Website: bh-photo
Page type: receipt
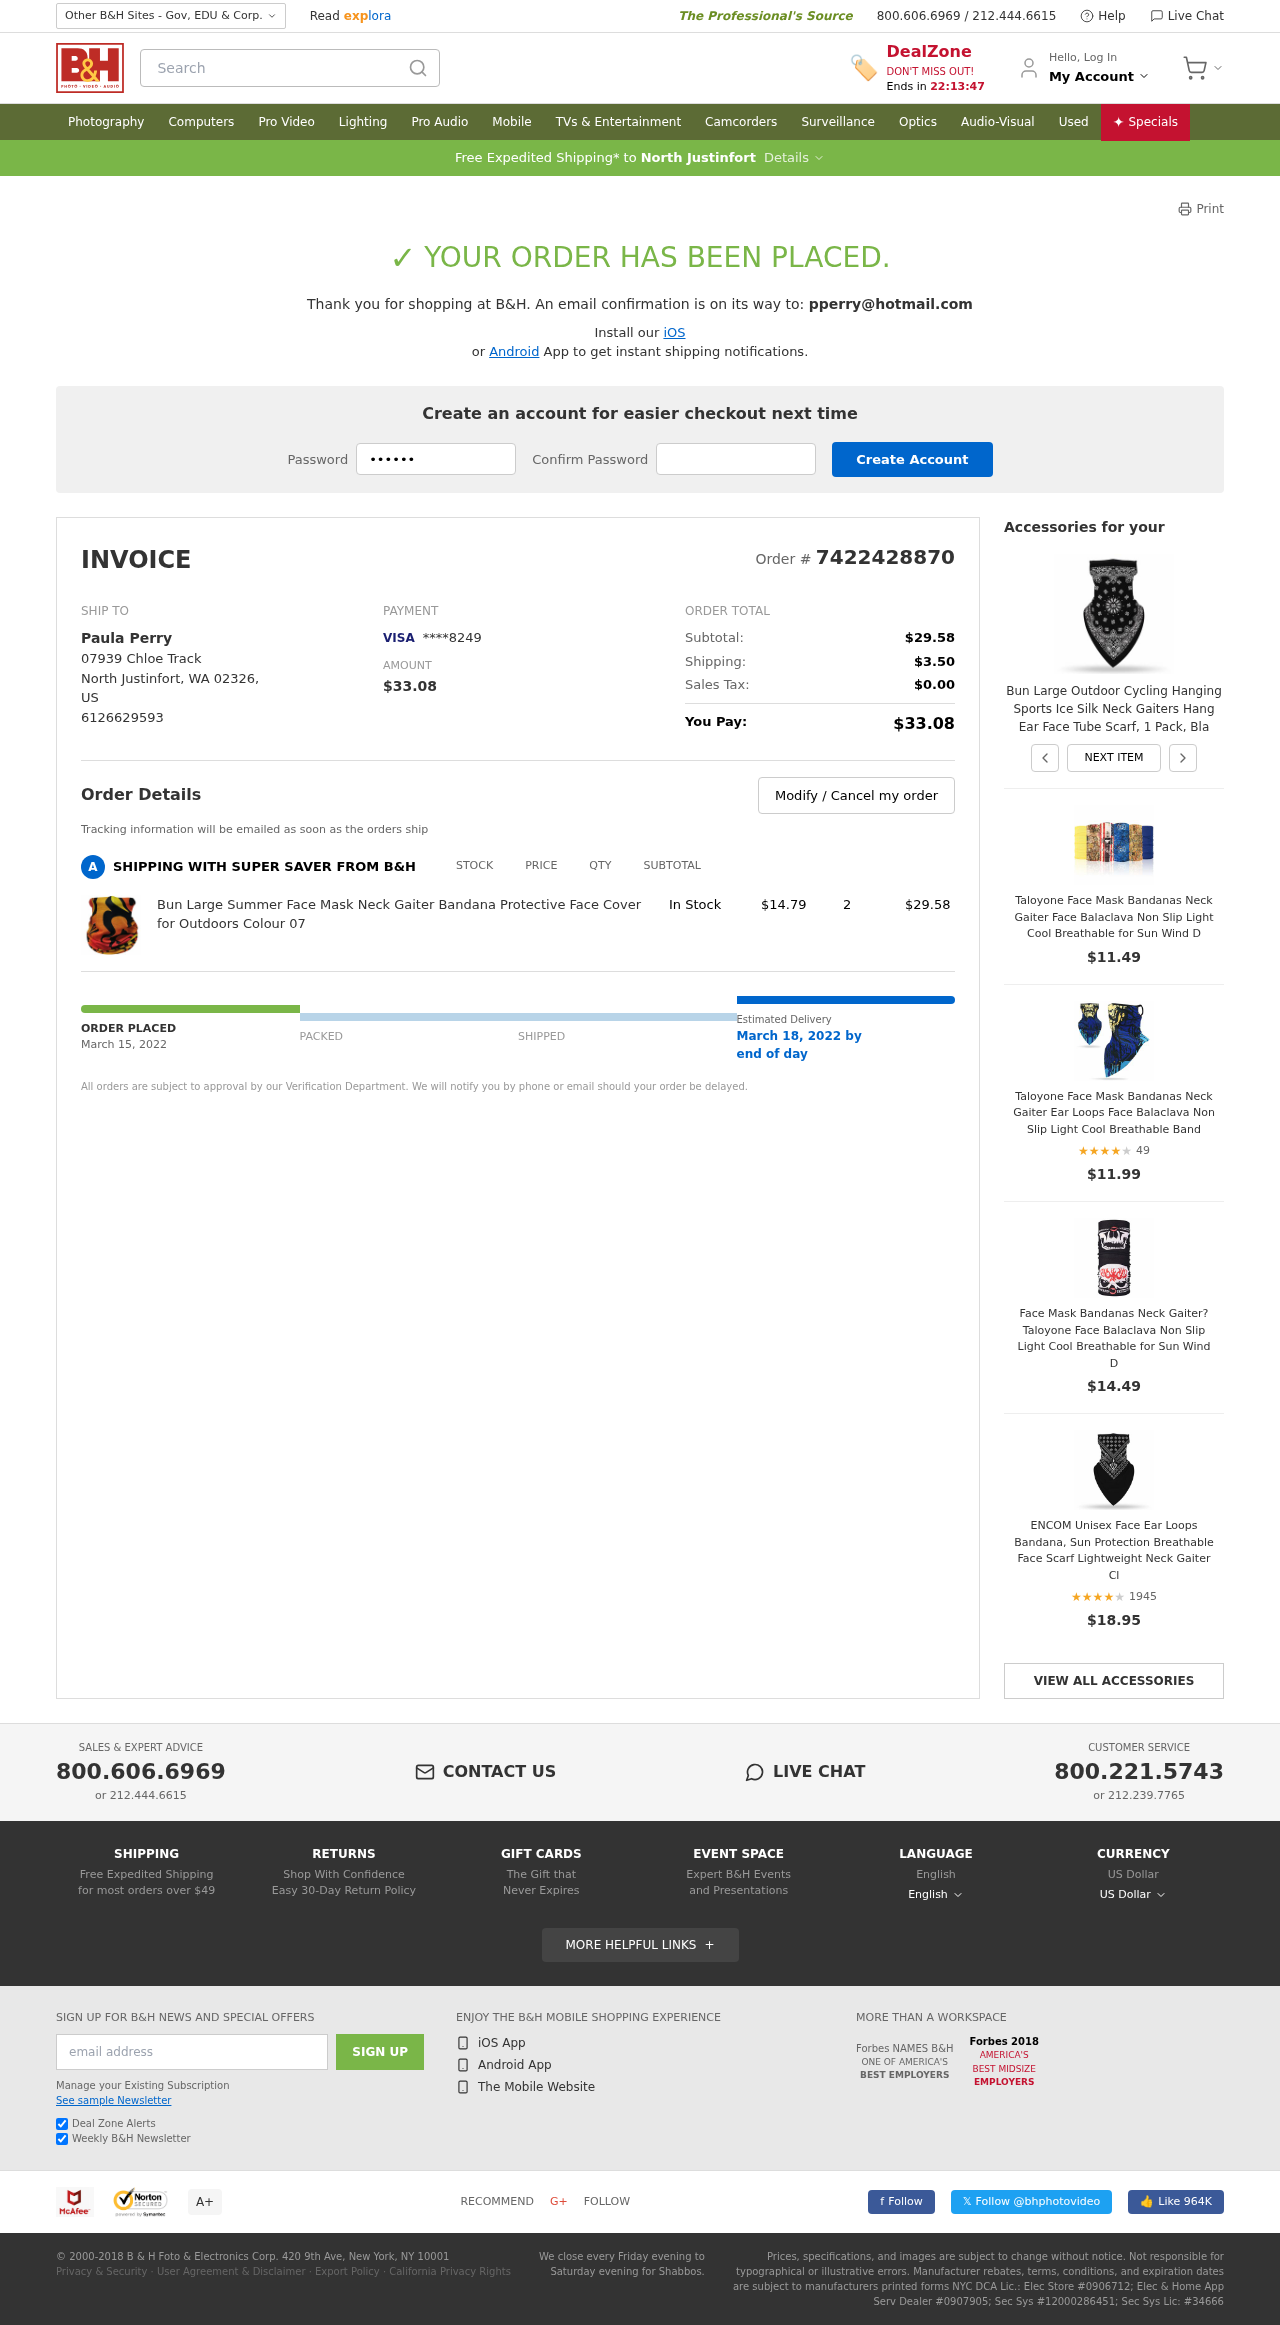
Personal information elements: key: PII_CARD_LAST4
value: ****8249
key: PII_CARD_TYPE
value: VISA
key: PII_CITY
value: North Justinfort
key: PII_COUNTRY_CODE
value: US
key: PII_EMAIL
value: pperry@hotmail.com
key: PII_FULLNAME
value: Paula Perry
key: PII_PHONE
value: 6126629593
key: PII_POSTCODE
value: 02326
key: PII_STATE_ABBR
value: WA
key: PII_STREET
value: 07939 Chloe Track
Product elements: key: PRODUCT1_NAME
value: Bun Large Summer Face Mask Neck Gaiter Bandana Protective Face Cover for Outdoors Colour 07
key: PRODUCT1_PRICE
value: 14.79
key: PRODUCT1_QUANTITY
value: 2
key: PRODUCT2_NAME
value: Bun Large Outdoor Cycling Hanging Sports Ice Silk Neck Gaiters Hang Ear Face Tube Scarf, 1 Pack, Bla
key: PRODUCT3_NAME
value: Taloyone Face Mask Bandanas Neck Gaiter Face Balaclava Non Slip Light Cool Breathable for Sun Wind D
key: PRODUCT3_PRICE
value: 11.49
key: PRODUCT4_NAME
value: Taloyone Face Mask Bandanas Neck Gaiter Ear Loops Face Balaclava Non Slip Light Cool Breathable Band
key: PRODUCT4_NUM_RATINGS
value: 49
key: PRODUCT4_PRICE
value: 11.99
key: PRODUCT4_RATING
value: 3.9
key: PRODUCT5_NAME
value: Face Mask Bandanas Neck Gaiter?Taloyone Face Balaclava Non Slip Light Cool Breathable for Sun Wind D
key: PRODUCT5_PRICE
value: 14.49
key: PRODUCT6_NAME
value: ENCOM Unisex Face Ear Loops Bandana, Sun Protection Breathable Face Scarf Lightweight Neck Gaiter Cl
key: PRODUCT6_NUM_RATINGS
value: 1945
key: PRODUCT6_PRICE
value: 18.95
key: PRODUCT6_RATING
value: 3.9
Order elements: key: ORDER_ID
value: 7422428870
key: ORDER_TOTAL
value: $33.08
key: ORDER_SUBTOTAL
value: $29.58
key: ORDER_SHIPPING_COST
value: $3.50
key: ORDER_TAX
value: $0.00
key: ORDER_DATE
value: March 15, 2022
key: ORDER_DELIVERY_DATE
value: March 18, 2022 by
Search elements: key: HEADER_SEARCH
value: Search